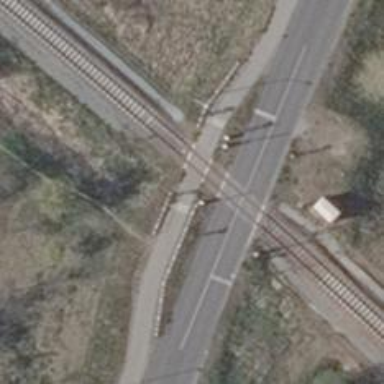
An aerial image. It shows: Railway level crossing.